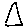
Label: triangle